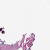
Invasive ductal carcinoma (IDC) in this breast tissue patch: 0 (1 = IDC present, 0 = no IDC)